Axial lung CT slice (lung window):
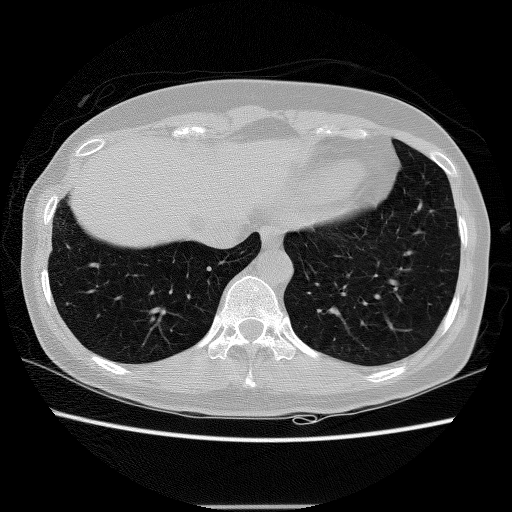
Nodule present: no